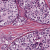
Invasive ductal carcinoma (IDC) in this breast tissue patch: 0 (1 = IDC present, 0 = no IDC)